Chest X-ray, PA view. Patient: 35 years old, sex M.
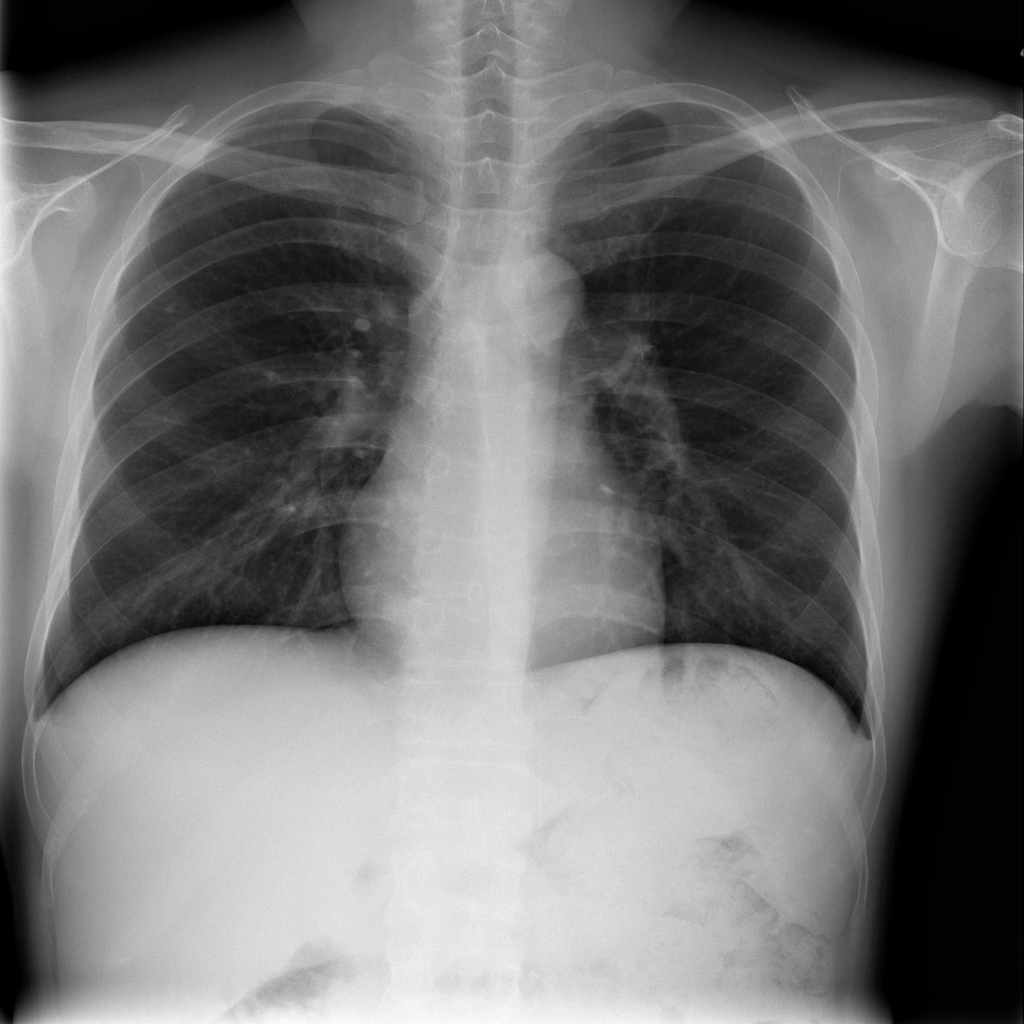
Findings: Infiltration